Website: home-depot
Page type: customer-info-address
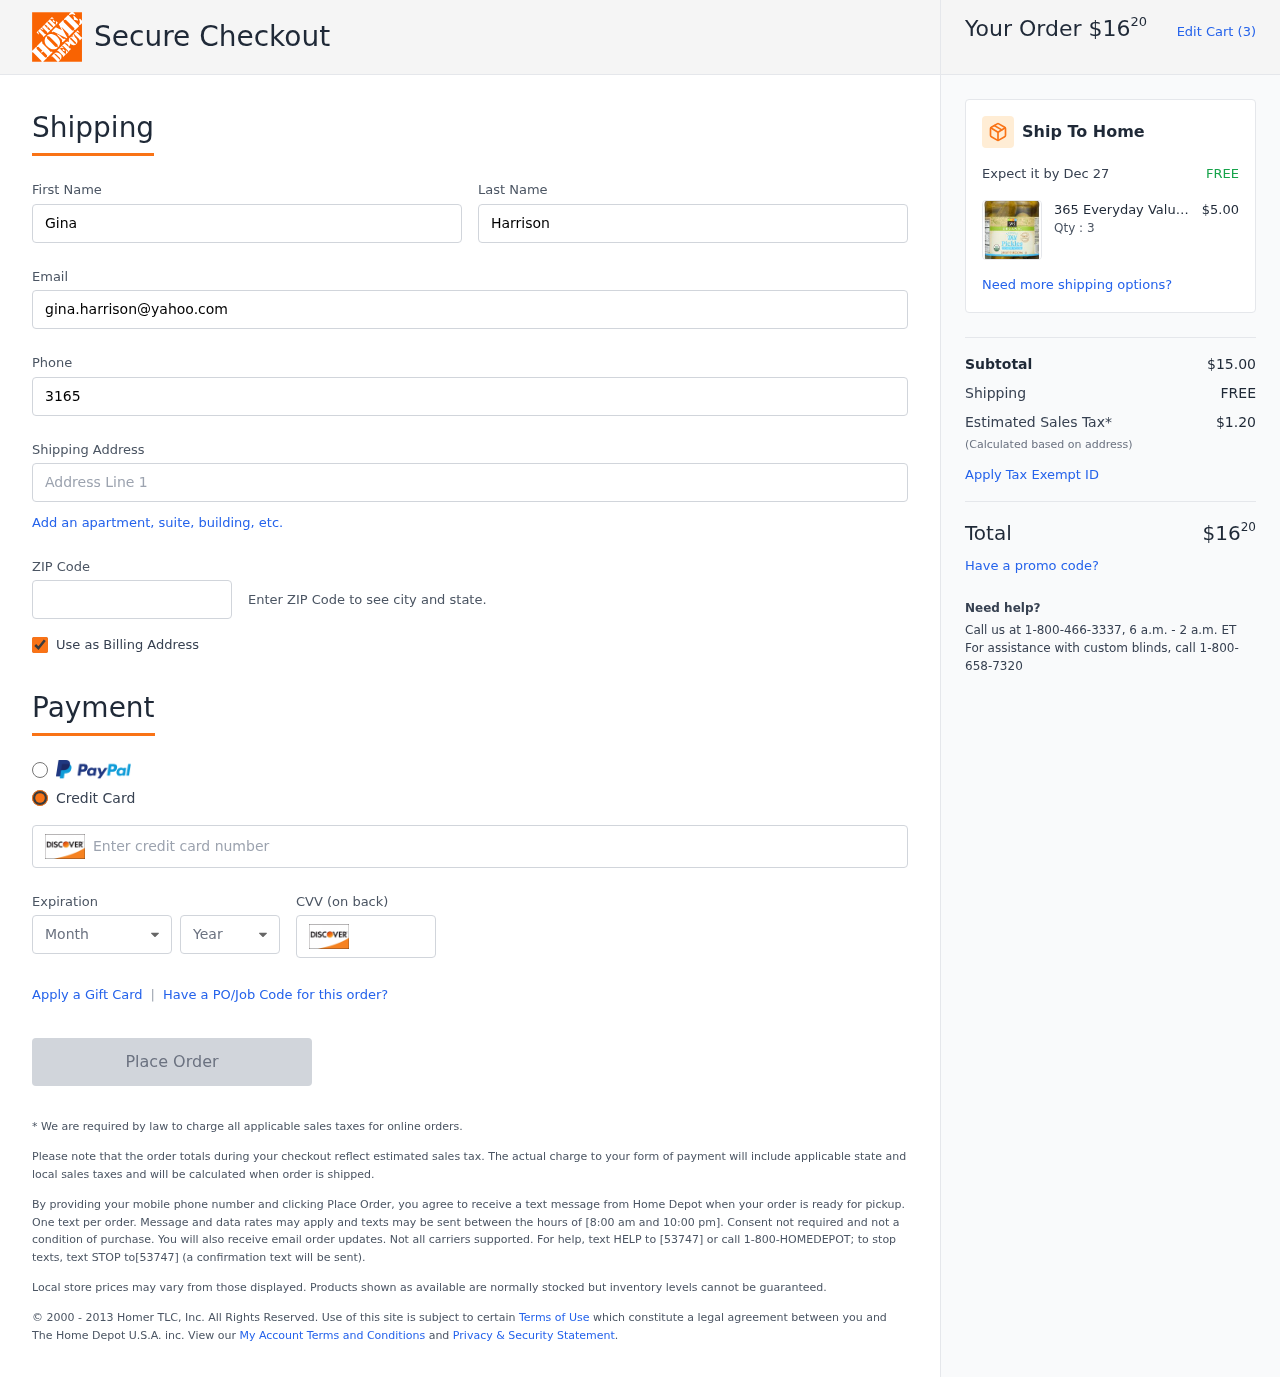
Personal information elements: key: PII_CARD_CVV
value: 171
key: PII_CARD_EXPIRY_MONTH
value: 01
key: PII_CARD_EXPIRY_YEAR
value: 28
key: PII_CARD_NUMBER
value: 6517 1858 1047 3647
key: PII_EMAIL
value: gina.harrison@yahoo.com
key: PII_FIRSTNAME
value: Gina
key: PII_LASTNAME
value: Harrison
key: PII_PHONE
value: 3165488078
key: PII_POSTCODE
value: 68777
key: PII_STREET
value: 7226 Gloria Mews Suite 770
Product elements: key: PRODUCT1_BRAND
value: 365 Everyday Value
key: PRODUCT1_NAME
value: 365 Everyday Value, Organic Dill Pickles, 24 fl oz
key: PRODUCT1_NAME
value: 365 Everyday Value, ...
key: PRODUCT1_PRICE
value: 5
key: PRODUCT1_QUANTITY
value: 3
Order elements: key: ORDER_TOTAL
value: $1620
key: ORDER_NUM_ITEMS
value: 3
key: ORDER_DELIVERY_DATE
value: Dec 27
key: ORDER_SUBTOTAL
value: $15.00
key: ORDER_SHIPPING_COST
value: FREE
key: ORDER_TAX
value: $1.20